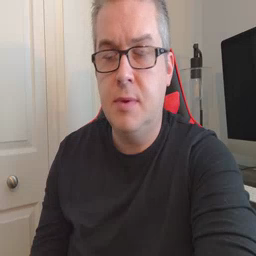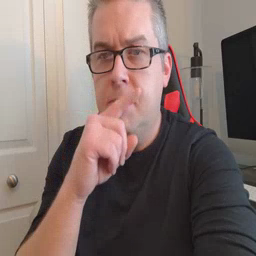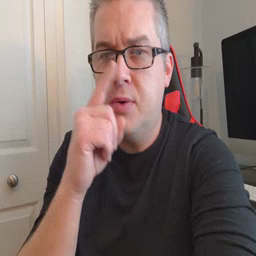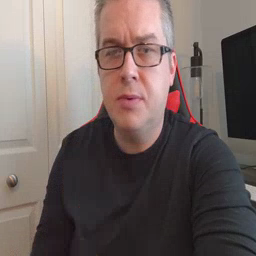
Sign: mouse